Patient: sex M, age 81
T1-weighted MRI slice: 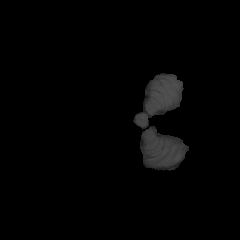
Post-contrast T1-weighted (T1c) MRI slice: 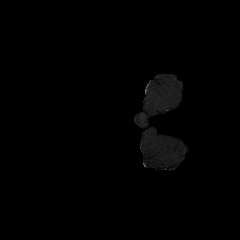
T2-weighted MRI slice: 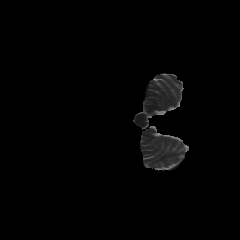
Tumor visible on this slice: no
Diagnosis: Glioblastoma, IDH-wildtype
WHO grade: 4